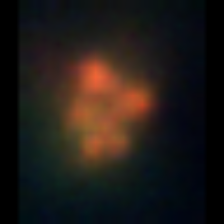
Taxon: Unknown_detritus
Group: Unknown